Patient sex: M
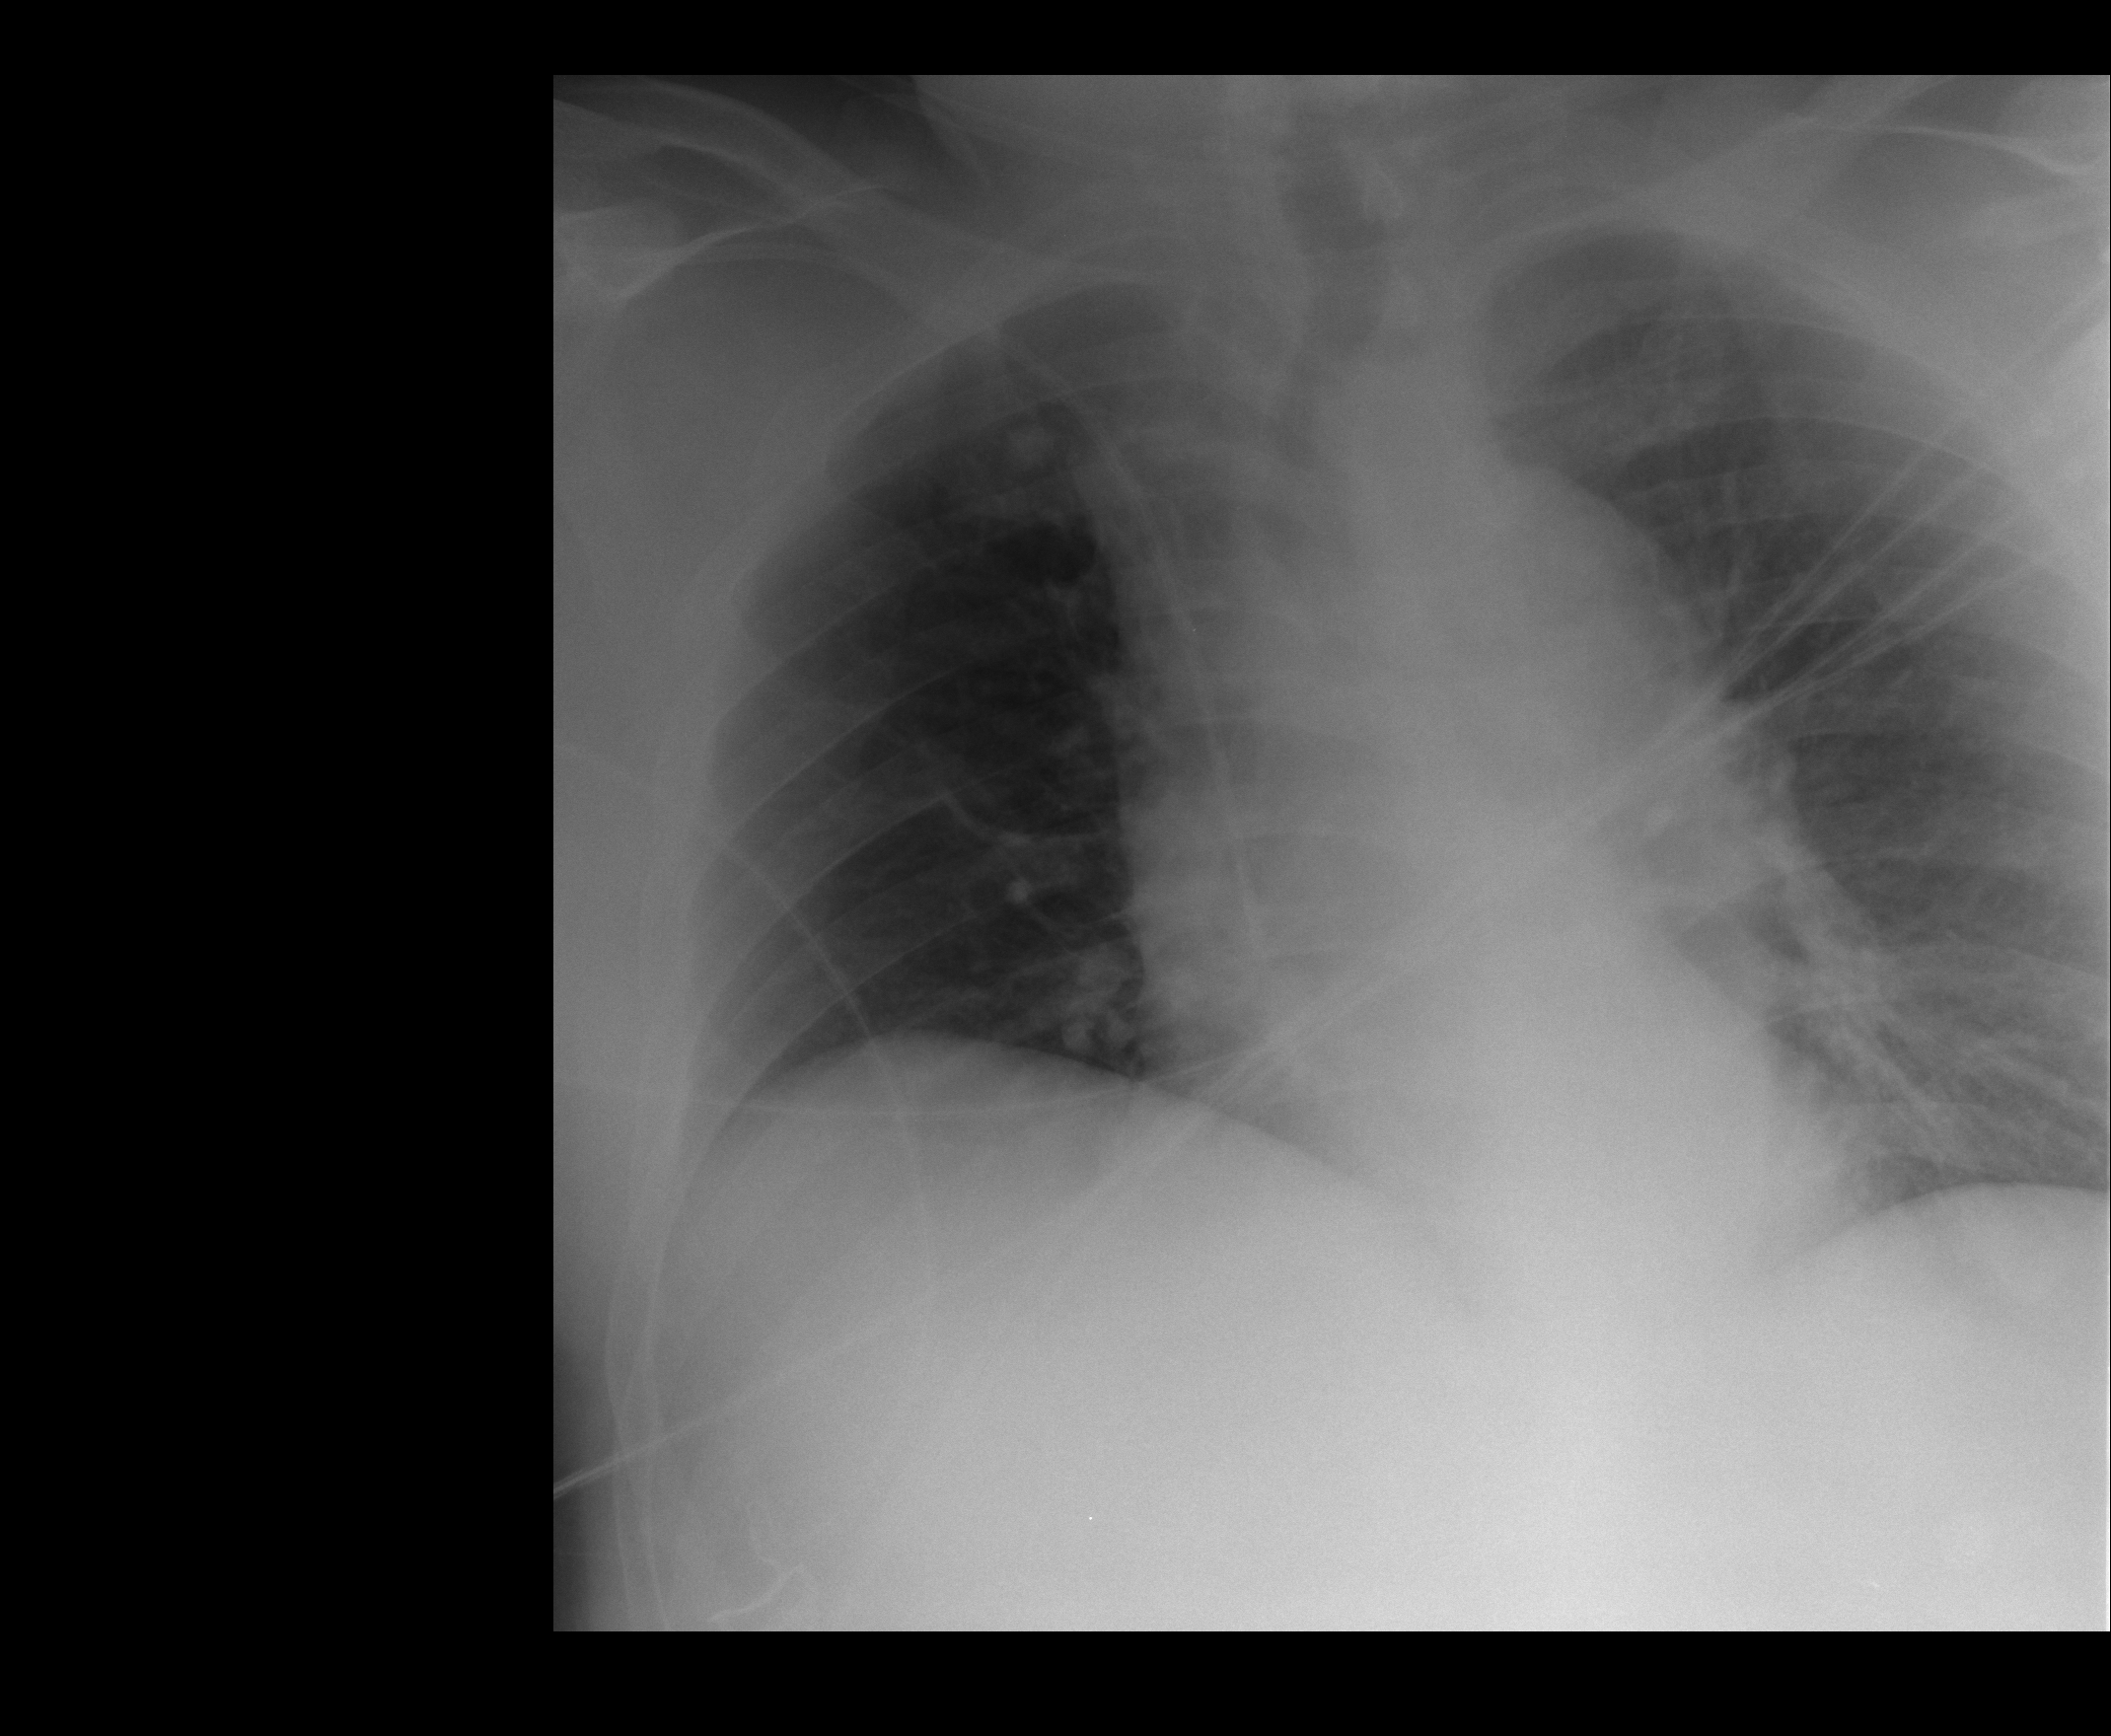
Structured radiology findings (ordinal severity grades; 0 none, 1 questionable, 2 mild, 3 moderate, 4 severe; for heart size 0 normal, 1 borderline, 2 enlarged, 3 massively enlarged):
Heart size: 0
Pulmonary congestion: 0
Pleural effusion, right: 0
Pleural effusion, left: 0
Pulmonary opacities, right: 0
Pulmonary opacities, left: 0
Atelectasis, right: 2
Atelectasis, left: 2